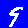
Digit: 9